Aerial crown-view tile of a tropical tree (Barro Colorado Island, Panama), acquired 20250915:
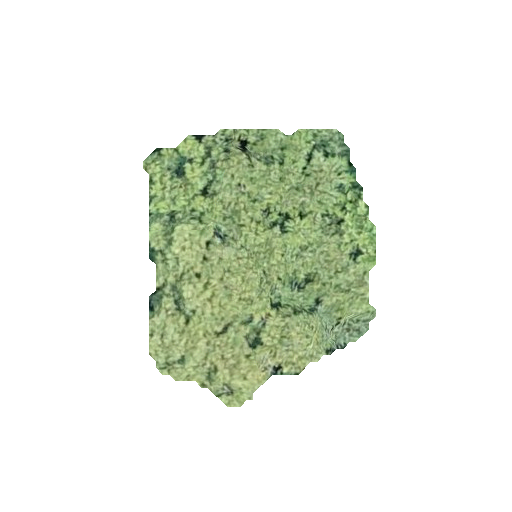
Species: Apeiba membranacea
GBIF accepted scientific name: Apeiba membranacea
Crown area: 73.515 m²